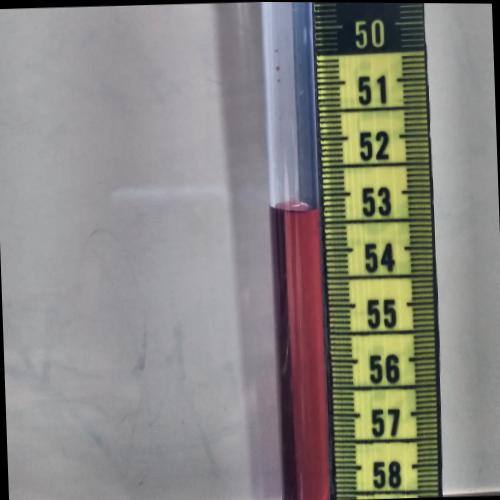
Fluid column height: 53.2 cm